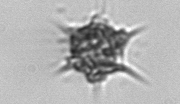
Label: Dictyocha